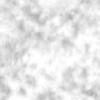
Label: no_change